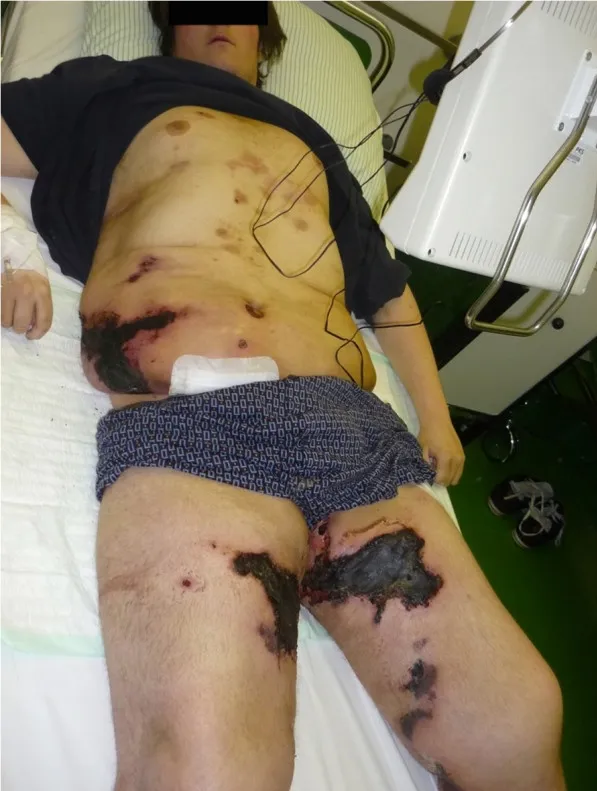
Shows the patient's wounds on both thighs and the abdominal wall on admission in our department.
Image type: medical_photograph (skin_photograph)